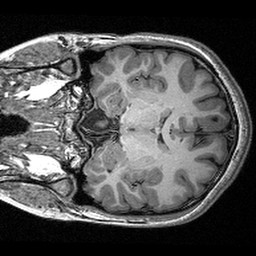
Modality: T1w
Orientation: coronal
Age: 18
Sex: female
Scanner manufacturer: siemens
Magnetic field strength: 3 T
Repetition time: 2.53 s
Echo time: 0.00309 s